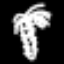
Label: palm tree